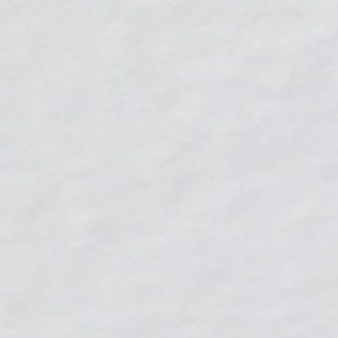
Label: other